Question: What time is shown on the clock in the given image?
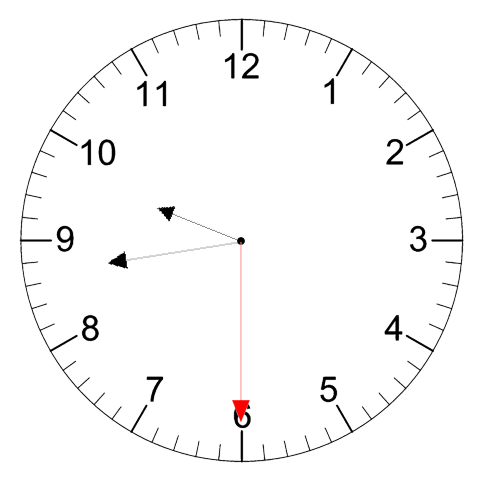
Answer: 09:43:30